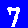
Digit: 7